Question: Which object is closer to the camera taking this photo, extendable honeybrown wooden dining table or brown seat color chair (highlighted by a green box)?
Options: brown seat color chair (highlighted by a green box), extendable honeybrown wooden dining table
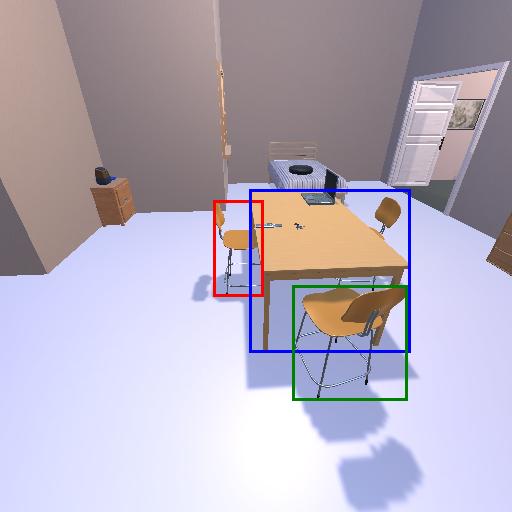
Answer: brown seat color chair (highlighted by a green box)